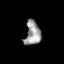
Tissue: skin
Cell type: Epithelial cells
Senescence score: 0.2073
Nuclear area (px): 375
Mean DAPI intensity: 153.059